Question: I've an EditText on my Layout which is a Framelayout, the problem is when I finish entering some data in the EditText then I press the back button on the mobile to hide the keypad, it keeps showing a shadow of the keypad until I press any where on the activity.
HOW I CAN SOLVE THIS PROBLEM.
Here is what happen after I press the back button the hide the keypad, I have to press again on the activity to make the black shadow disappears.(Check the Black Shadow in the Bottom)

AndroidManifest.xml
'''
<activity
android:name="com.example.MainActivity"
android:configChanges="keyboardHidden|orientation|screenSize|screenLayout"
android:label="@string/app_name"
android:screenOrientation="portrait"
android:windowSoftInputMode="adjustPan" >
</activity>
'''
activty_main.xml
'''
<com.example.layout.MainLayout xmlns:android="http://schemas.android.com/apk/res/android"
android:layout_width="match_parent"
android:layout_height="match_parent" >
<FrameLayout
android:id="@+id/activity_main_content_fragment"
android:layout_width="match_parent"
android:layout_height="match_parent">
</FrameLayout></com.example.layout.MainLayout>
'''
Updated:-
MainActivity.Java
'''
public class MainActivity extends FragmentActivity {
// The MainLayout which will hold both the sliding menu and our main content
// Main content will holds our Fragment respectively
MainLayout mainLayout;
// ListView menu
private ListView lvMenu;
private String[] lvMenuItems;
// Menu button
TextView btMenu;
// Title according to fragment
TextView tvTitle;
@Override
protected void onCreate(Bundle savedInstanceState) {
super.onCreate(savedInstanceState);
// Inflate the mainLayout
mainLayout = (MainLayout)this.getLayoutInflater().inflate(R.layout.activity_main, null);
setContentView(mainLayout);
lvMenuItems = getResources().getStringArray(R.array.menu_items);
lvMenu = (ListView) findViewById(R.id.activity_main_menu_listview);
lvMenu.setAdapter(new ArrayAdapter<String>(this,
android.R.layout.simple_list_item_1, lvMenuItems));
lvMenu.setOnItemClickListener(new OnItemClickListener() {
@Override
public void onItemClick(AdapterView<?> parent, View view, int position, long id) {
onMenuItemClick(parent, view, position, id);
}
});
// Get menu button
btMenu = (TextView) findViewById(R.id.activity_main_content_button_menu);
btMenu.setOnClickListener(new OnClickListener() {
@Override
public void onClick(View v) {
// Show/hide the menu
toggleMenu(v);
}
});
// Get title textview
tvTitle = (TextView) findViewById(R.id.activity_main_content_title);
// Add FragmentMain as the initial fragment
FragmentManager fm = MainActivity.this.getSupportFragmentManager();
FragmentTransaction ft = fm.beginTransaction();
FragmentHome fragment = new FragmentHome();
ft.add(R.id.activity_main_content_fragment, fragment);
ft.commit();
}
public void toggleMenu(View v){
mainLayout.toggleMenu();
}
// Perform action when a menu item is clicked
private void onMenuItemClick(AdapterView<?> parent, View view, int position, long id) {
String selectedItem = lvMenuItems[position];
String currentItem = tvTitle.getText().toString();
// Do nothing if selectedItem is currentItem
if(selectedItem.compareTo(currentItem) == 0) {
mainLayout.toggleMenu();
return;
}
FragmentManager fm = MainActivity.this.getSupportFragmentManager();
FragmentTransaction ft = fm.beginTransaction();
Fragment fragment = null;
String[] menu = getResources().getStringArray(R.array.menu_items);
if(selectedItem.compareTo(menu[0]) == 0) {
fragment = new FragmentHome();
} else if(selectedItem.compareTo(menu[1]) == 0) {
fragment = new FragmentSettings();
}
if(fragment != null) {
// Replace current fragment by this new one
ft.replace(R.id.activity_main_content_fragment, fragment);
ft.commit();
// Set title accordingly
tvTitle.setText(selectedItem);
}
// Hide menu anyway
mainLayout.toggleMenu();
}
@Override
public void onBackPressed() {
if (mainLayout.isMenuShown()) {
mainLayout.toggleMenu();
}
else {
super.onBackPressed();
}
}
@Override
public void onConfigurationChanged(Configuration config){
super.onConfigurationChanged(config);
setRequestedOrientation(ActivityInfo.SCREEN_ORIENTATION_PORTRAIT);
}
'''
}
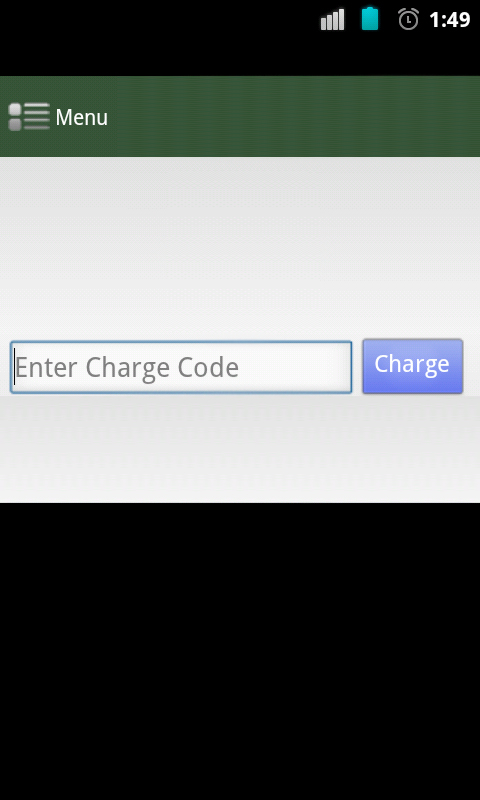
Answer: Finally I did it.
I had to add on my fragment
'''
InputMethodManager imm = (InputMethodManager) getActivity().getSystemService(Context.INPUT_METHOD_SERVICE);
imm.hideSoftInputFromWindow(MYeditText.getWindowToken(), 0);
'''